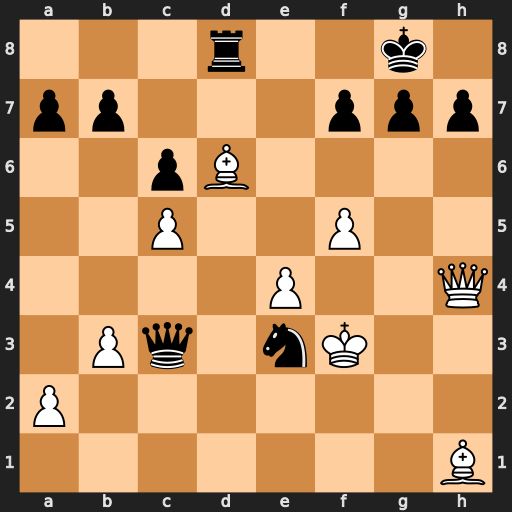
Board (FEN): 3r2k1/pp3ppp/2pB4/2P2P2/4P2Q/1Pq1nK2/P7/7B
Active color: w
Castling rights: -
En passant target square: -
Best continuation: Qxd8#